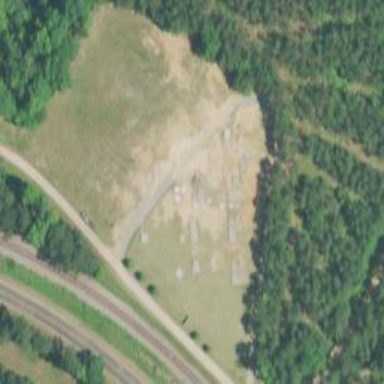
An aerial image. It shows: Cemetery.